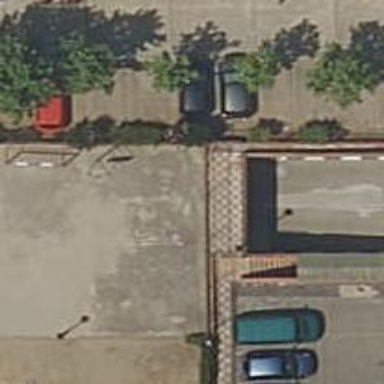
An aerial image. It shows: Parking entrance.